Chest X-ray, PA view. Patient: 58 years old, sex F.
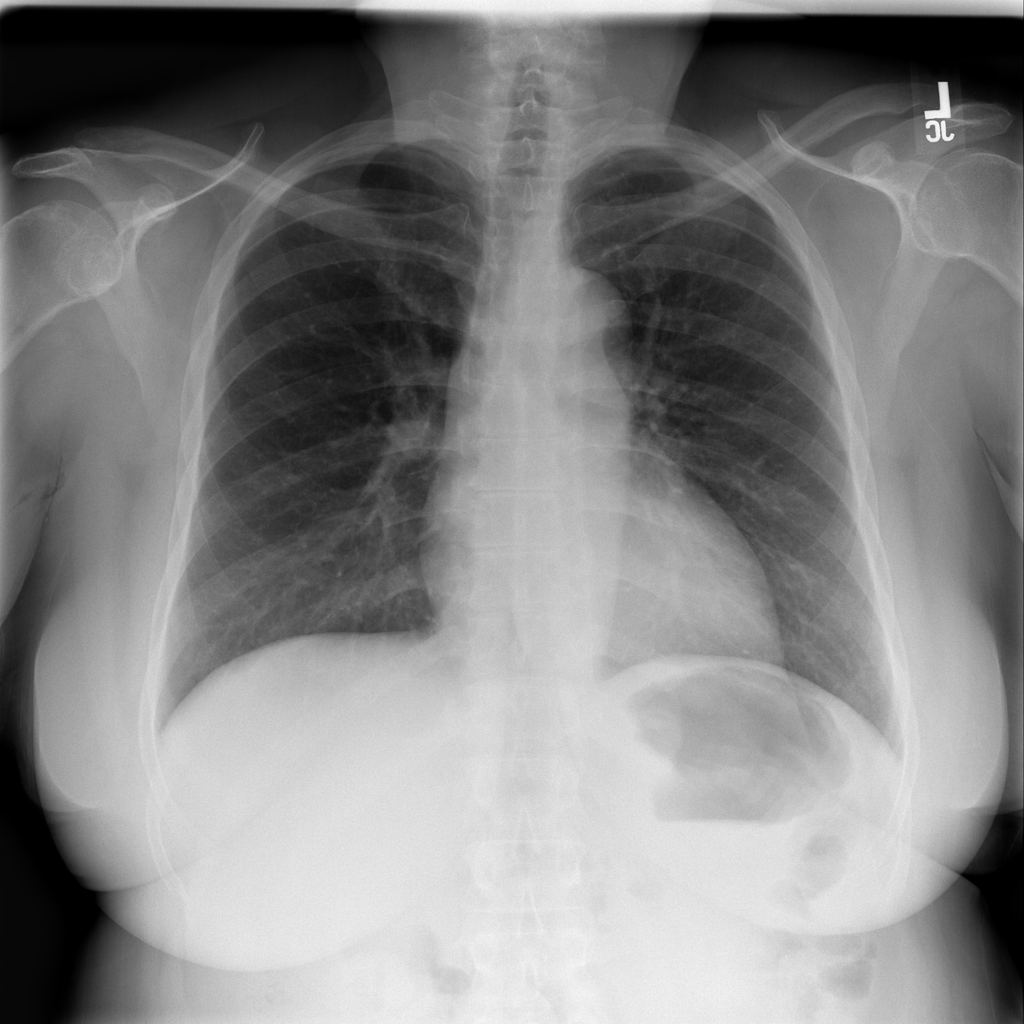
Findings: No Finding